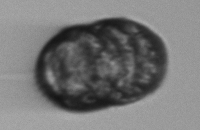
Label: Margalefidinium